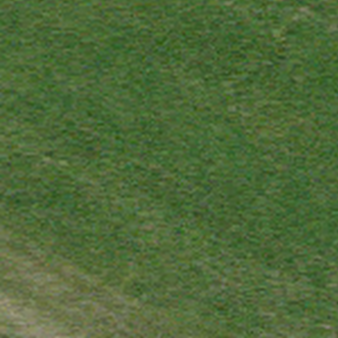
Label: other